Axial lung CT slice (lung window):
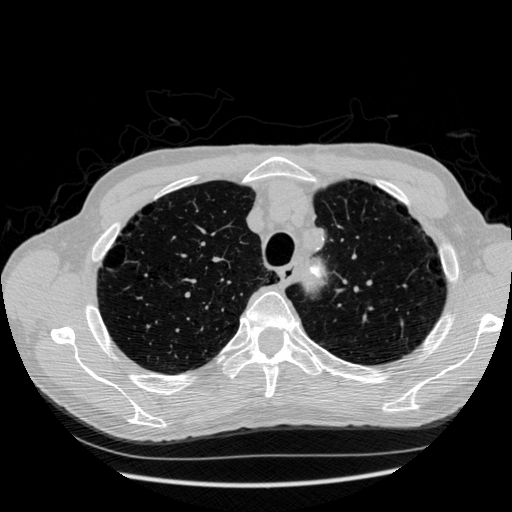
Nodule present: no